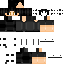
A male human skin with dark skin, wearing brown helmet dressed in a black hoodie and black pants, featuring a closed mouth.